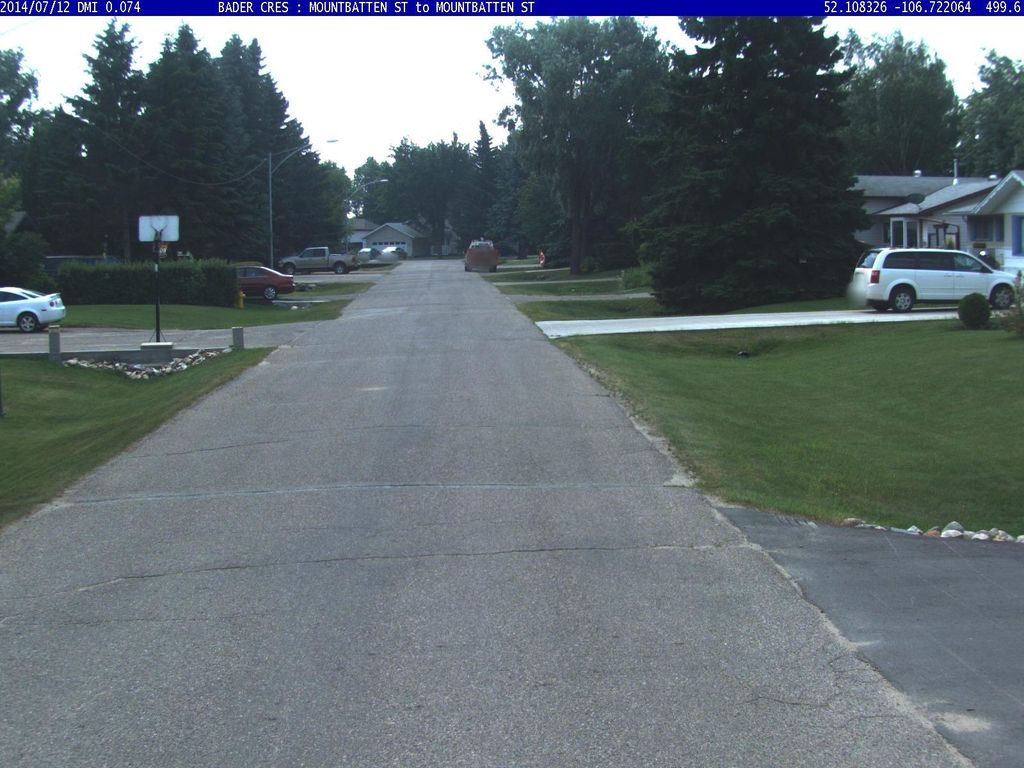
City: saskatoon